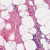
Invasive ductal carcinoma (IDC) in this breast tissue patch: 1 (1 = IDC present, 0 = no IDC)